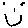
Label: smiley face